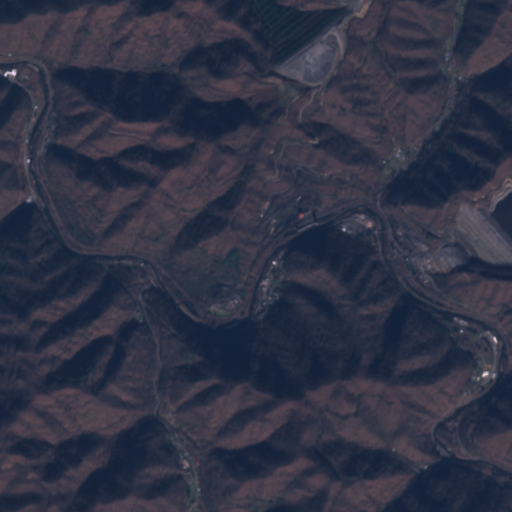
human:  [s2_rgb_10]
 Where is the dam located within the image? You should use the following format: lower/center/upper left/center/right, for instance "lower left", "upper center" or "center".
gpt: The dam is located in the center right of the image.
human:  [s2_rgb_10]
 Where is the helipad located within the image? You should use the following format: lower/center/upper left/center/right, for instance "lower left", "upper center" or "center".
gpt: The helipad is located in the upper left of the image.
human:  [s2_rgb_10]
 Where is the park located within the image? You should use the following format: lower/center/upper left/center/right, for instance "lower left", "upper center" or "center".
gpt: The park is located in the lower right of the image.
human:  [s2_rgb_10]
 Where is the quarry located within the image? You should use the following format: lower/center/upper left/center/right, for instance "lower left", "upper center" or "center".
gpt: The quarry is located in the upper right of the image.
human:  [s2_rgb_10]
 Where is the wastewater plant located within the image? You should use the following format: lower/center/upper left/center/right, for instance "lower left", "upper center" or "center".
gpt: The wastewater plant is located in the center left of the image.
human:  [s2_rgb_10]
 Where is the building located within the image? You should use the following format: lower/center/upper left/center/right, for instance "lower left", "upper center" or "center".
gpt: The building is located in the upper left of the image.
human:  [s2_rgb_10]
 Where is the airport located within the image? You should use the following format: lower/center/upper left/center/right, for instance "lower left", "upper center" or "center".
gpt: There is no airport in the image.